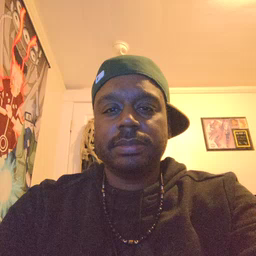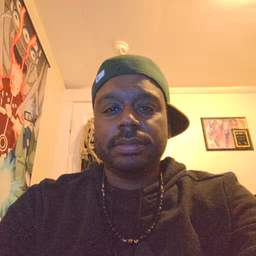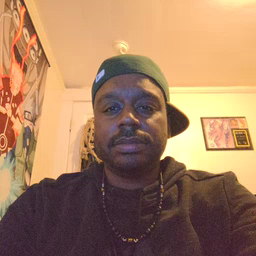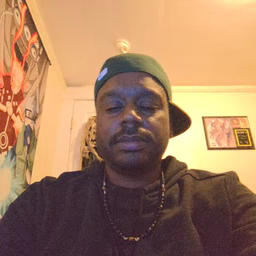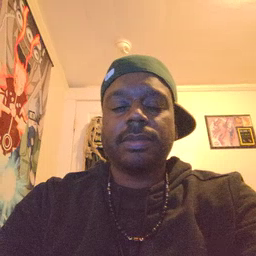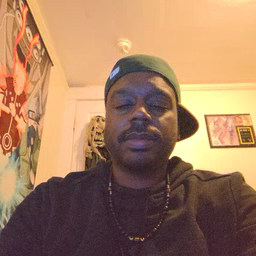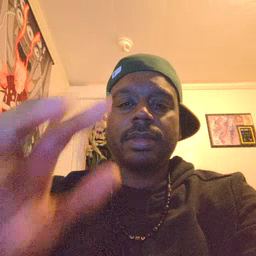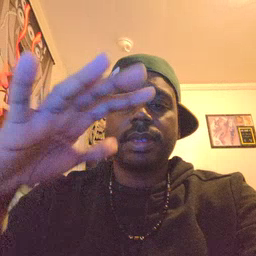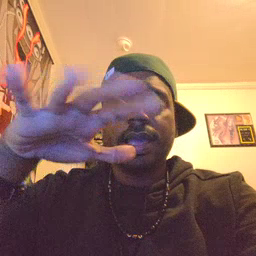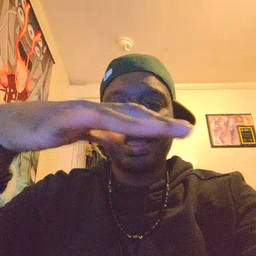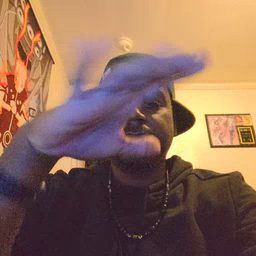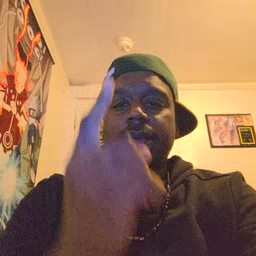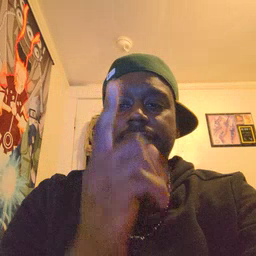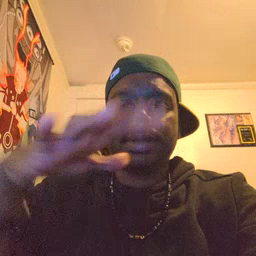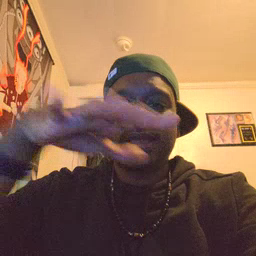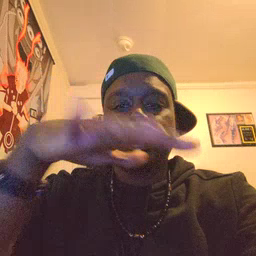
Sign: helicopter